Aerial crown-view tile of a tropical tree (Barro Colorado Island, Panama), acquired 20250124:
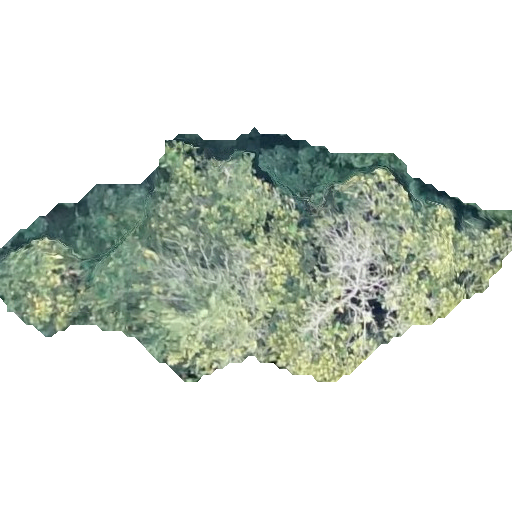
Species: Anacardium excelsum
GBIF accepted scientific name: Anacardium excelsum
Crown area: 127.965 m²